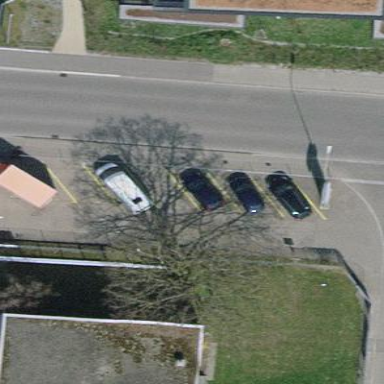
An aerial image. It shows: Parking area with surface.